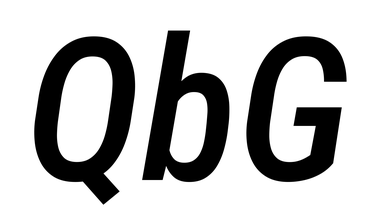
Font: Roboto-Italic_Condensed_Medium_Italic